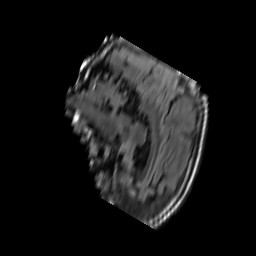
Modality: FLAIR
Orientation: sagittal
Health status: ill
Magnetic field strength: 3 T